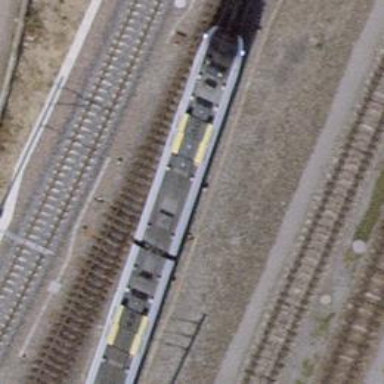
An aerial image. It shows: Single-track railway with electrified contact lines.